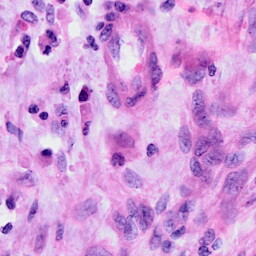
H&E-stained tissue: Cervix